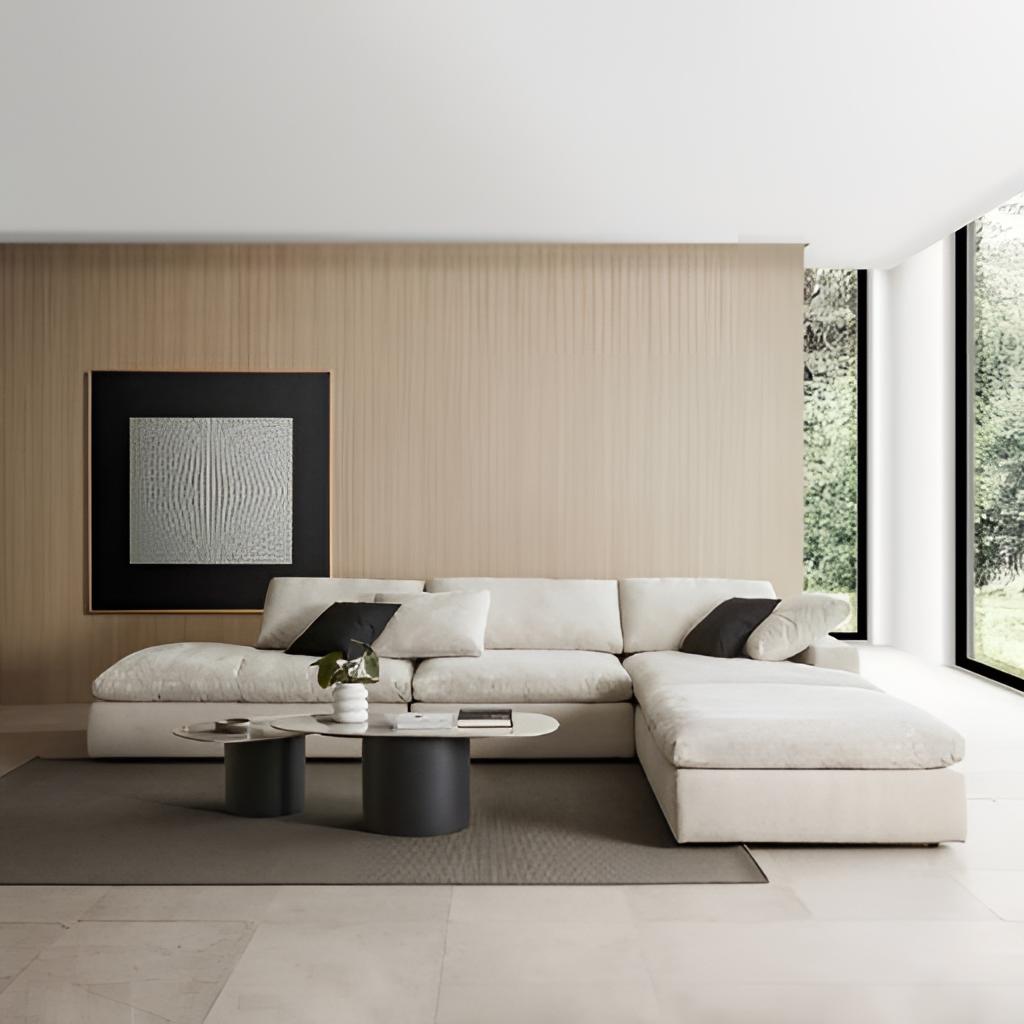
living room, beige fabric sectional sofa, minimalist, beige tile flooring, with large square pattern, beige wood wallpaper, with vertical striped pattern